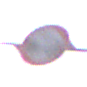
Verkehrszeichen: VerbotUnterschreitenMindestabstand
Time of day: SunriseSunset
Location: Outdoor (Urban)
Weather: PartlyCloudy
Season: NotSpecified
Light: Natural